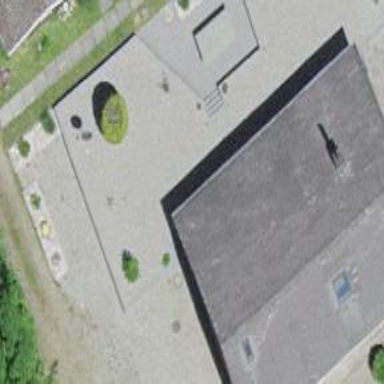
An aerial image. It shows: Residential building.